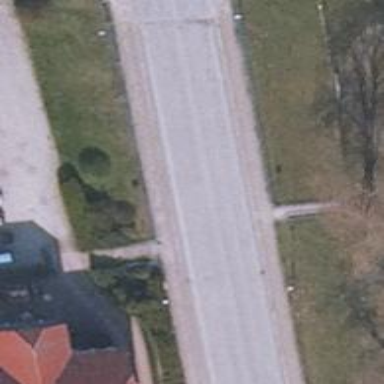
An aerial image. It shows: Primary highway with sidewalks on both sides.